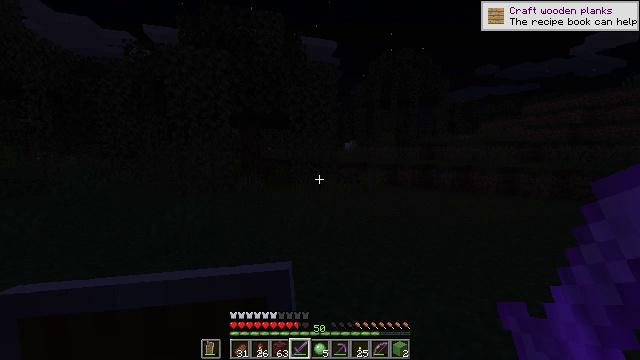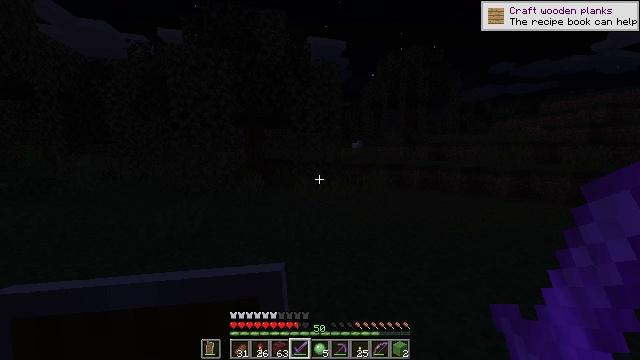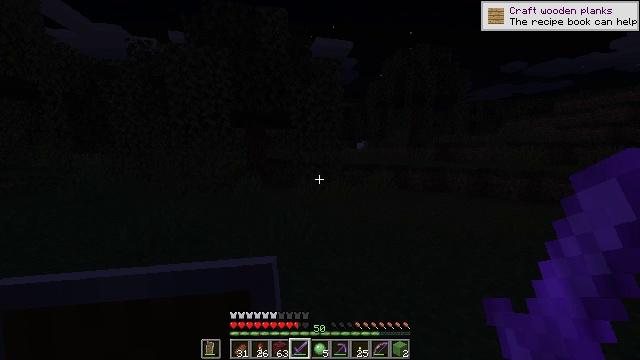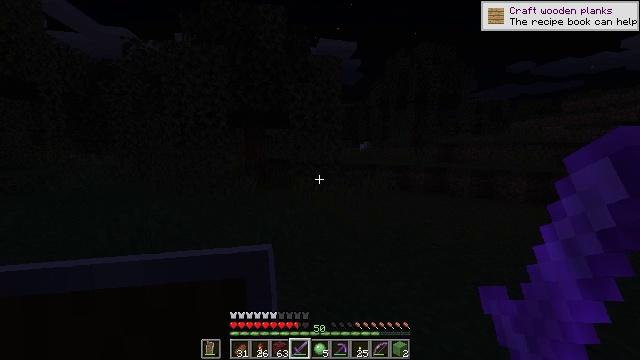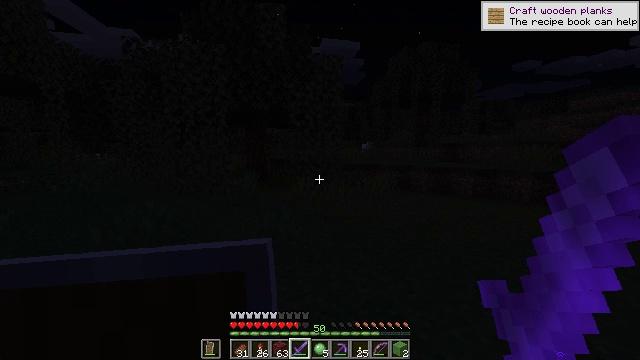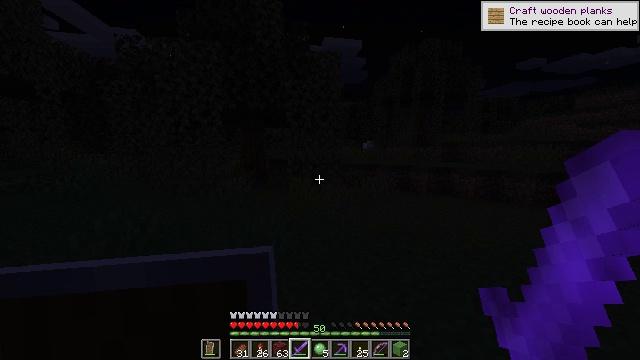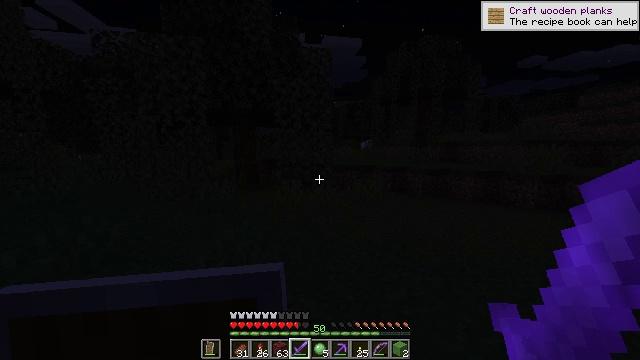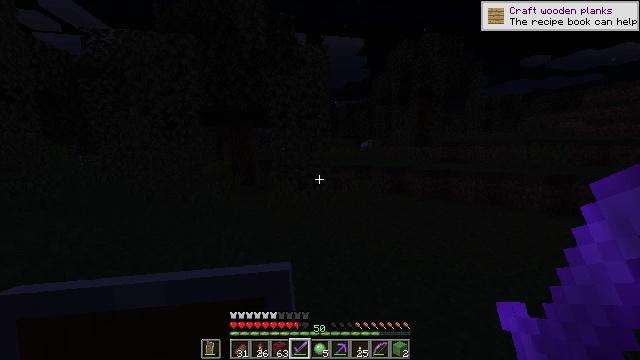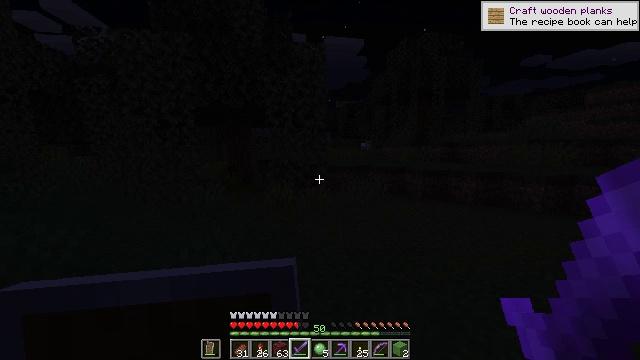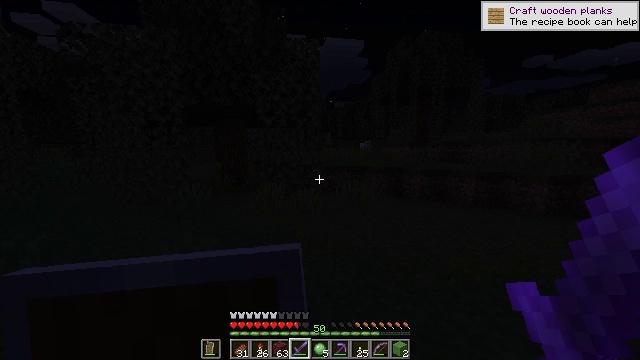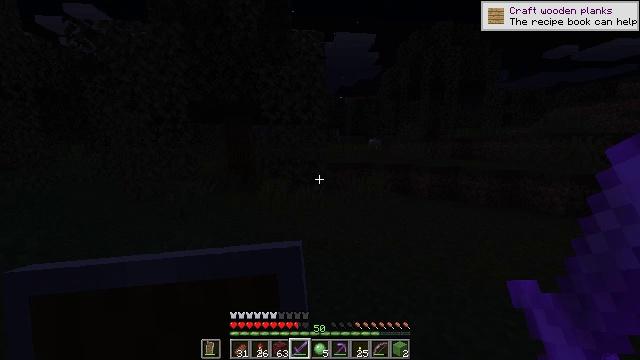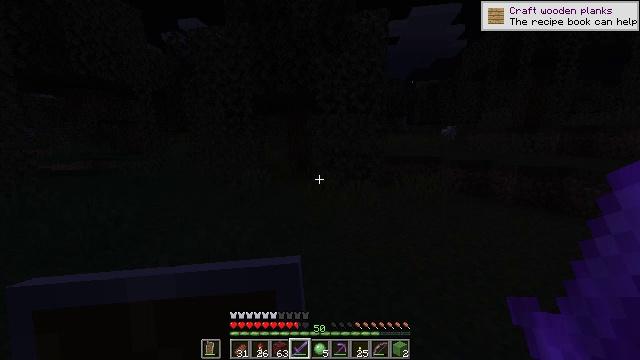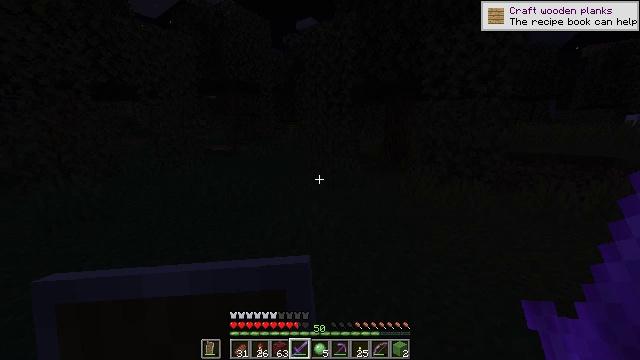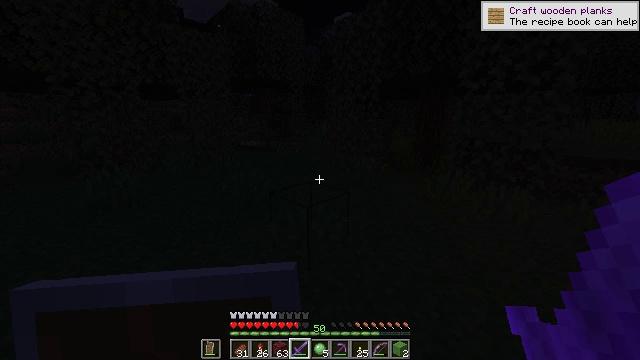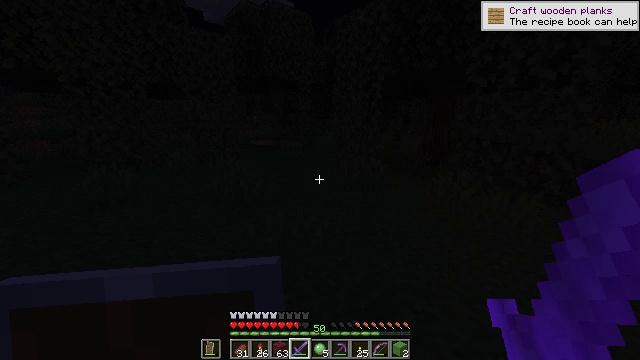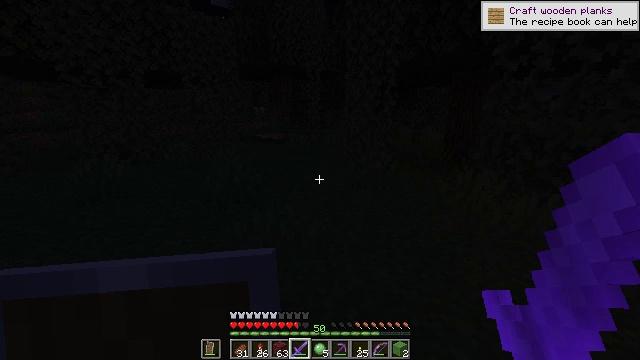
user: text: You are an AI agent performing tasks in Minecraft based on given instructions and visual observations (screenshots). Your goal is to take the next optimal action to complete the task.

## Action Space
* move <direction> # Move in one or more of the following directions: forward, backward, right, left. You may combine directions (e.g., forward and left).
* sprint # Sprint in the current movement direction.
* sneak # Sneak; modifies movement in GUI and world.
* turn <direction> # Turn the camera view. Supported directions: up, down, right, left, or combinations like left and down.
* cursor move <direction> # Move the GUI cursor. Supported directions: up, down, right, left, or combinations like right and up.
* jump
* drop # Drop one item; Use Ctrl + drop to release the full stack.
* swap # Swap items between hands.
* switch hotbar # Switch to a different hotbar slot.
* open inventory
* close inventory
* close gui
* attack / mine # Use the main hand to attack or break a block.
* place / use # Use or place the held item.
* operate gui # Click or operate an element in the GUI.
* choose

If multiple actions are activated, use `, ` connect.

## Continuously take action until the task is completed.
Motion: motion action
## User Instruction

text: Gather vines from trees or structures.
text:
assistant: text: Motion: move forward and move right, turn left
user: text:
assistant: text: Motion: move forward and move right, turn left
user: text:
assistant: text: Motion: move forward and move right, turn left
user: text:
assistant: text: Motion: move forward and move right
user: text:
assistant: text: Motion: move forward and move right
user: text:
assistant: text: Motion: move forward and move right
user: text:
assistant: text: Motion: move forward and move right
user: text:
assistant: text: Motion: move forward and move right
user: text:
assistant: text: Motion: move forward and move right
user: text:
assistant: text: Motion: move forward and move right, turn left
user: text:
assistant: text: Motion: move forward and move right, turn left and down
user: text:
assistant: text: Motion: move forward and move right, turn left and down
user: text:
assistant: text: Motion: move forward and move right, turn left
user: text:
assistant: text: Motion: move right, turn left
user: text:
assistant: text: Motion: move right, turn left
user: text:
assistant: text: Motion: move right, turn left
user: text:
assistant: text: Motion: move right
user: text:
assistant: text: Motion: move right
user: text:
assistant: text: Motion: move right
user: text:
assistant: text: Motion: move right
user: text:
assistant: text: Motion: move right
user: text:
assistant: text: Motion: move right
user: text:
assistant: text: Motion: move right
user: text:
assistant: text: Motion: move right
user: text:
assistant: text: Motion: move right
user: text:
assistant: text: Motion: move right
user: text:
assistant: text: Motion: move right
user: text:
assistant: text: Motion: move right
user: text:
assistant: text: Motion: turn right and up
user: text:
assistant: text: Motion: turn right and up